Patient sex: M
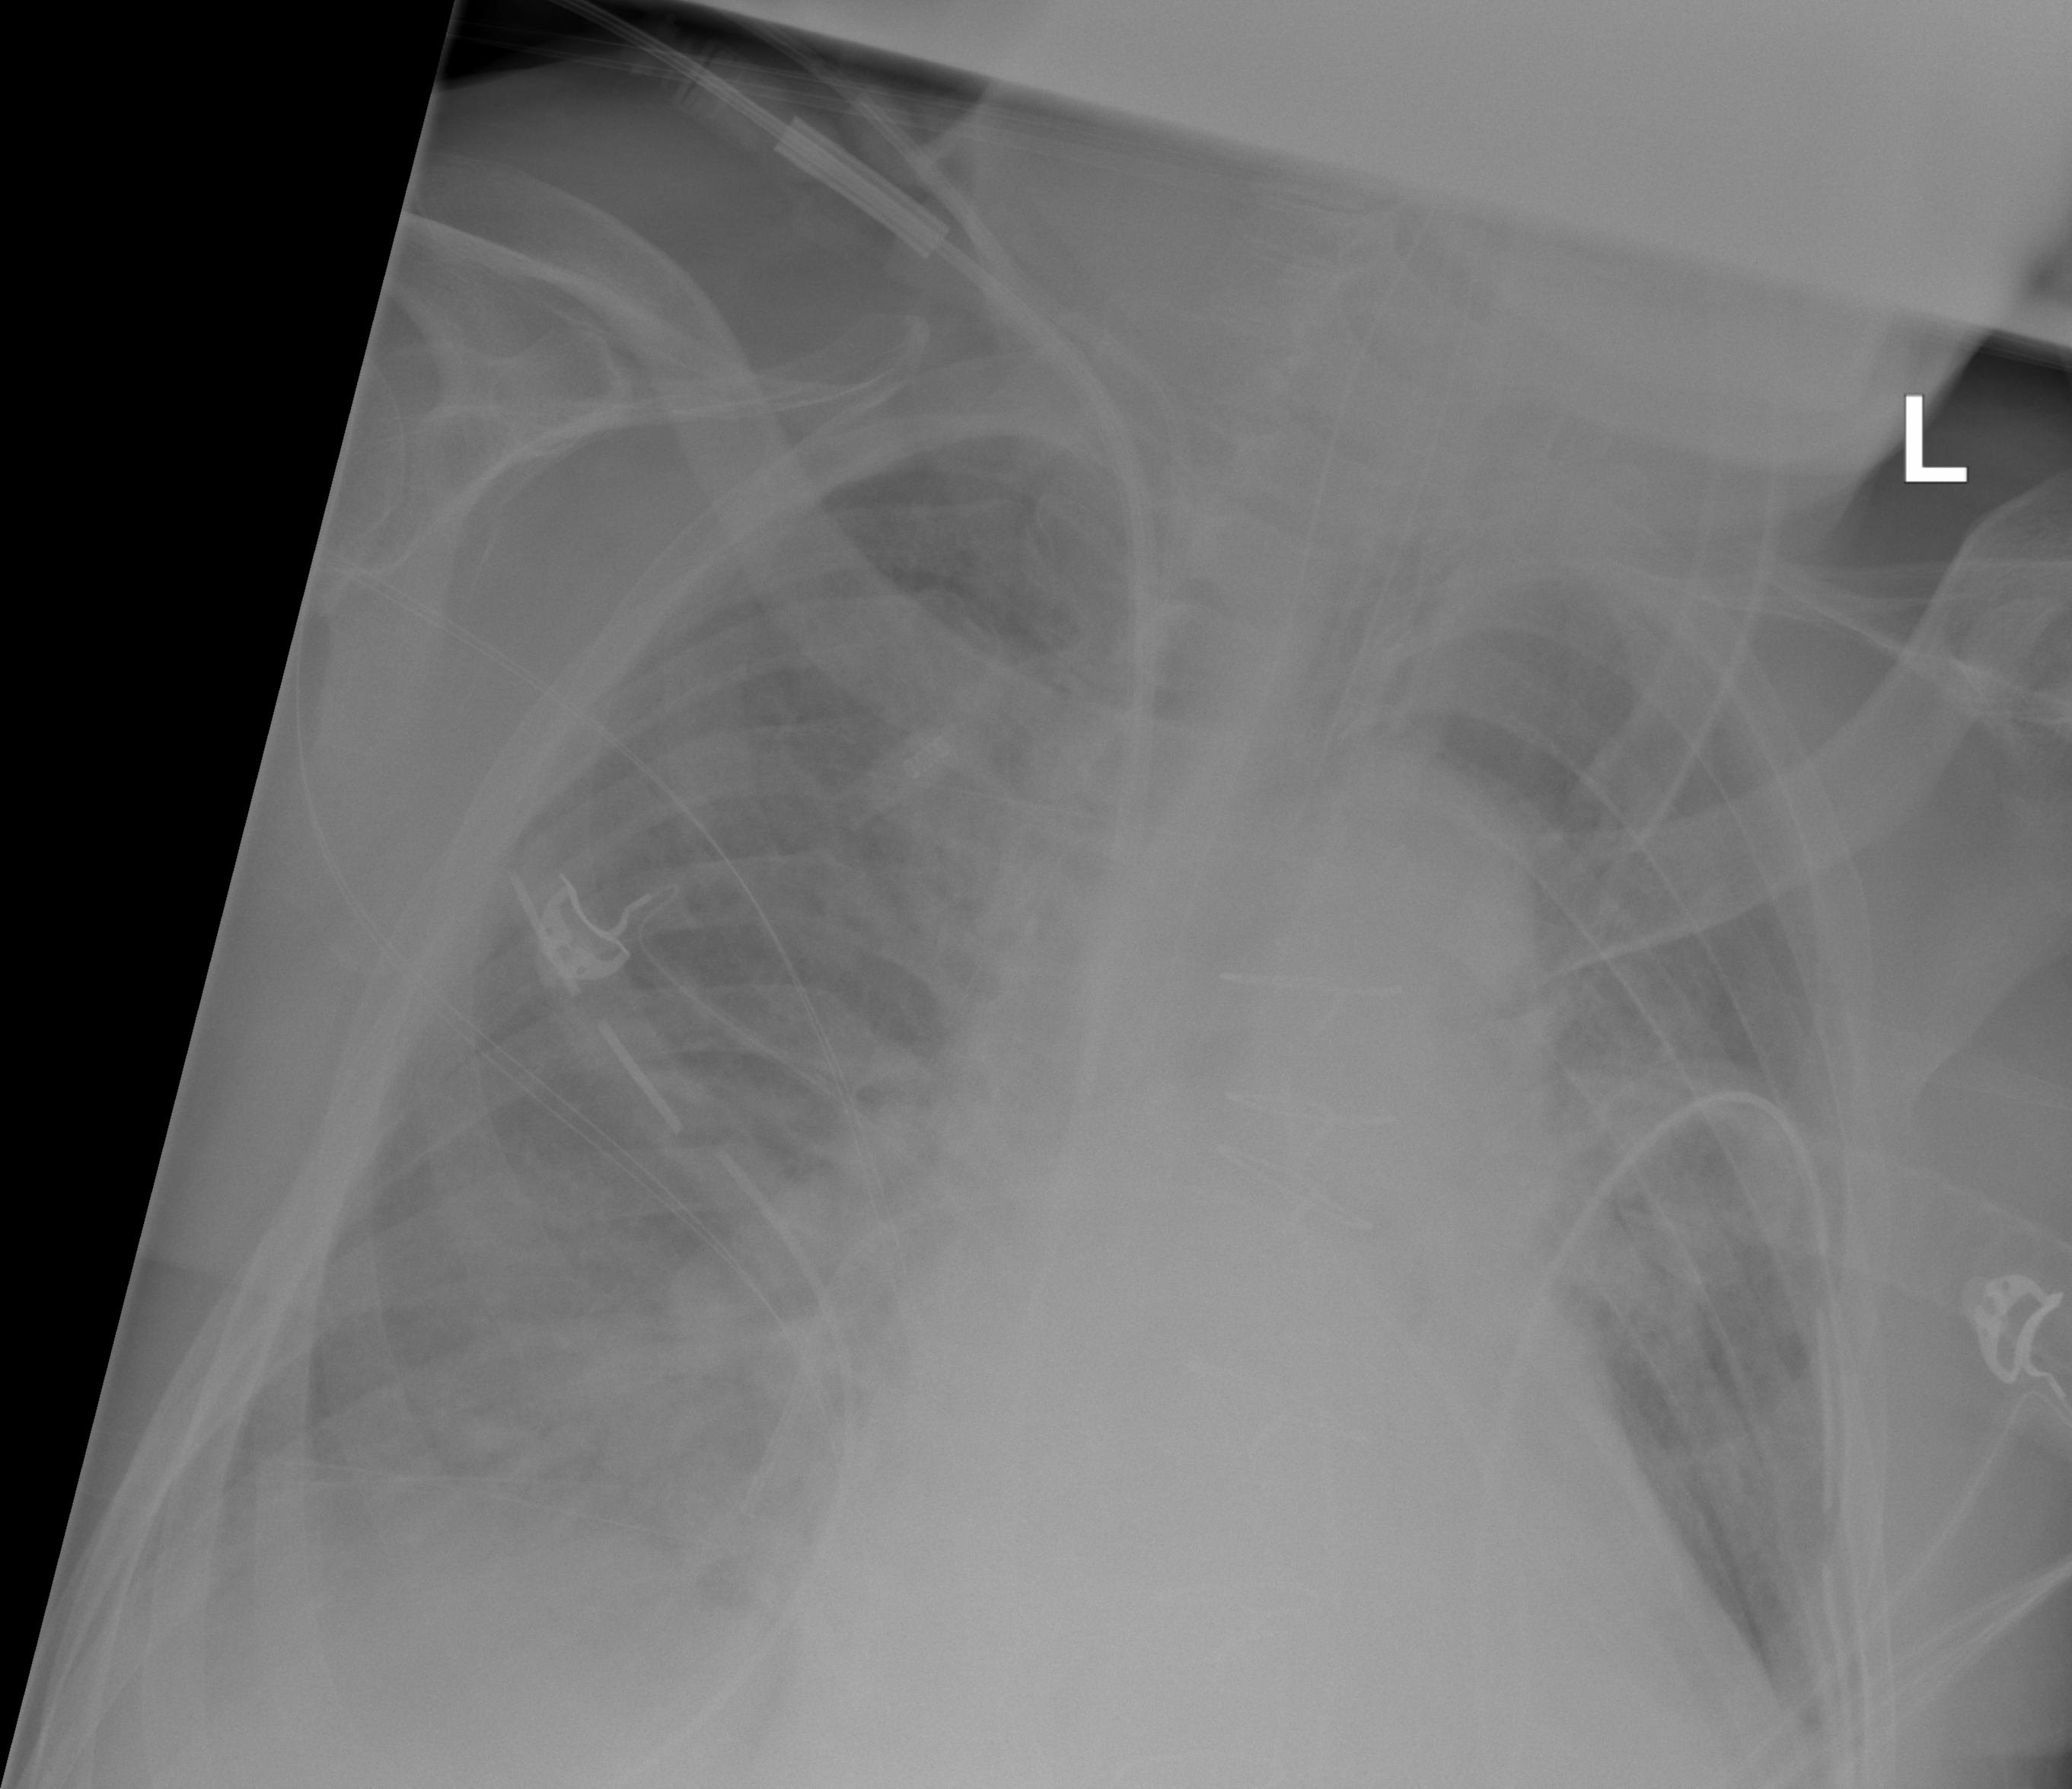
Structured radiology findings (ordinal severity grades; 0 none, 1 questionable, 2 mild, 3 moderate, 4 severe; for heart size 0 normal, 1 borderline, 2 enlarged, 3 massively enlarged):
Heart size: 2
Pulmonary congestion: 2
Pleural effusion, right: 2
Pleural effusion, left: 0
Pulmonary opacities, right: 2
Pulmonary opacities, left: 2
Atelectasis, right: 2
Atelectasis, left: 2